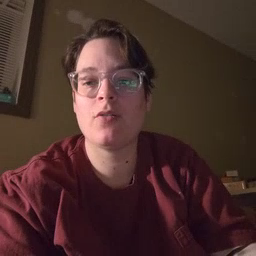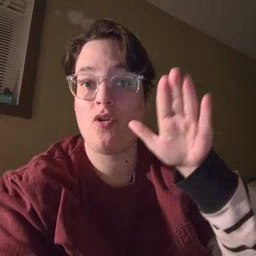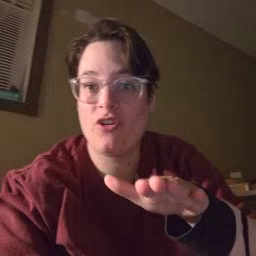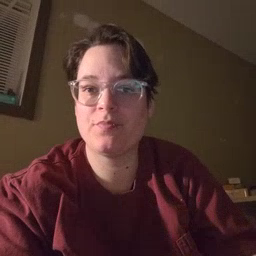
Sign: on